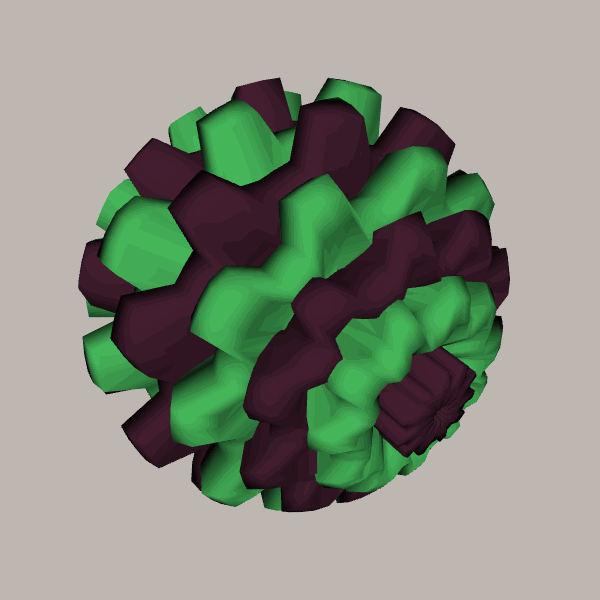
Background: light